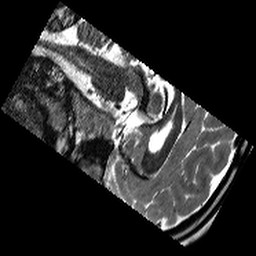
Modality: T2w
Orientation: sagittal